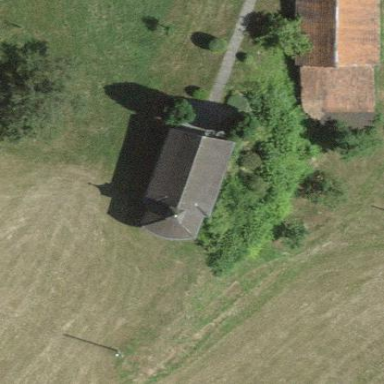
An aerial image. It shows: Chapel building.